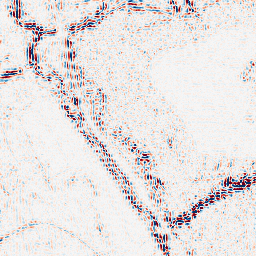
Category: wavelet
Decomposition family: wavelet_dwt
Decomposition parameters: wavelet: sym4
level: 2
Upsampling method: bilinear
Upsampling parameters: scale: 2
Upsampling scale: 2